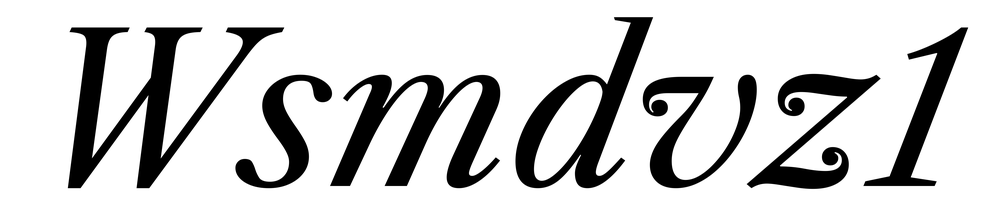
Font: LibreCaslonText-Italic_Italic